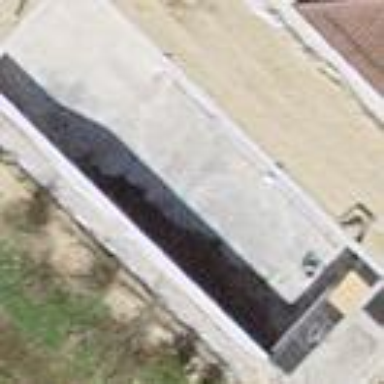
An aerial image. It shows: Swimming pool located in leisure land.